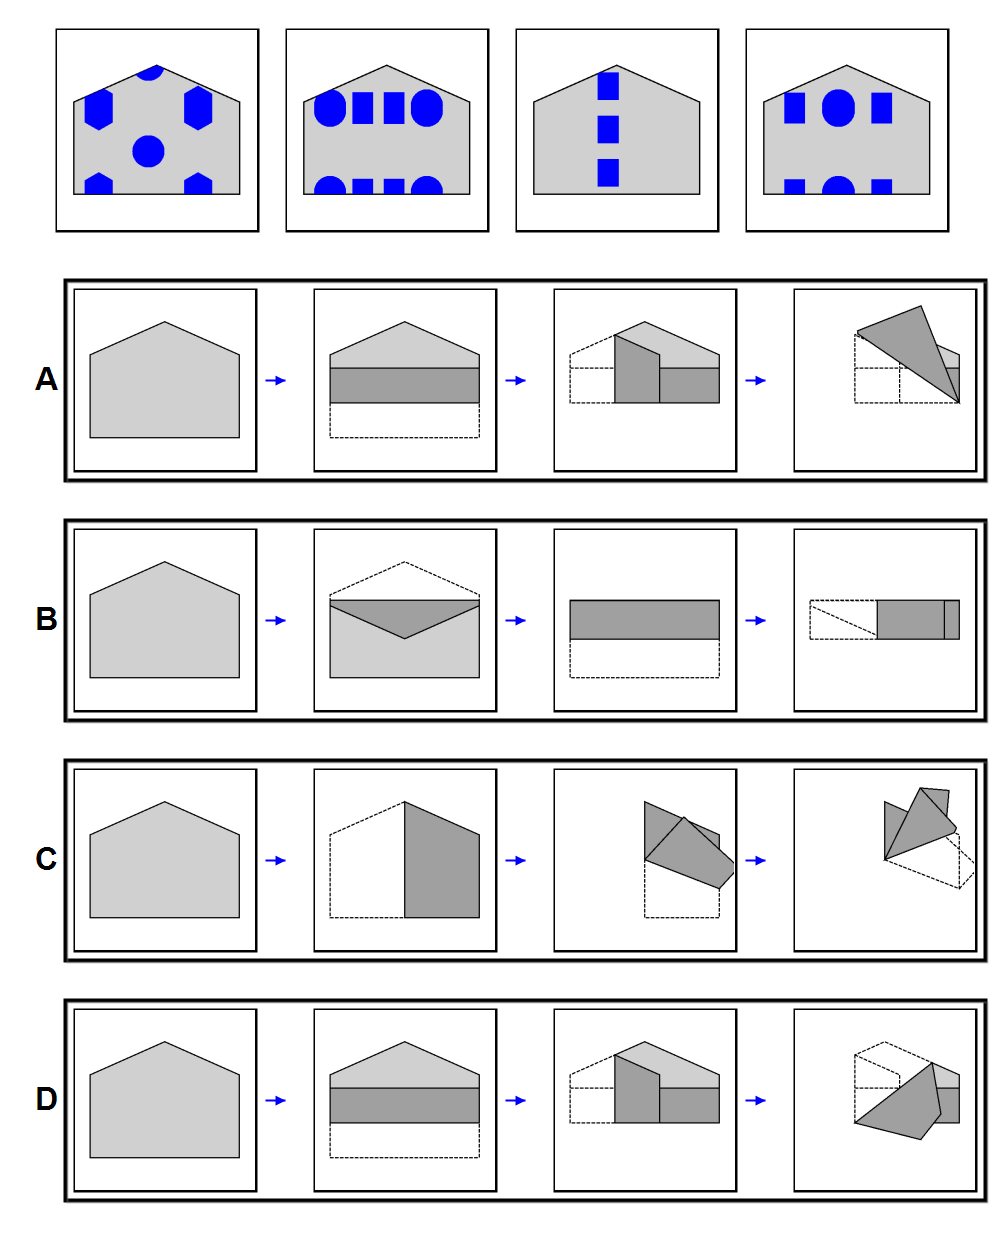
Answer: B